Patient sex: M
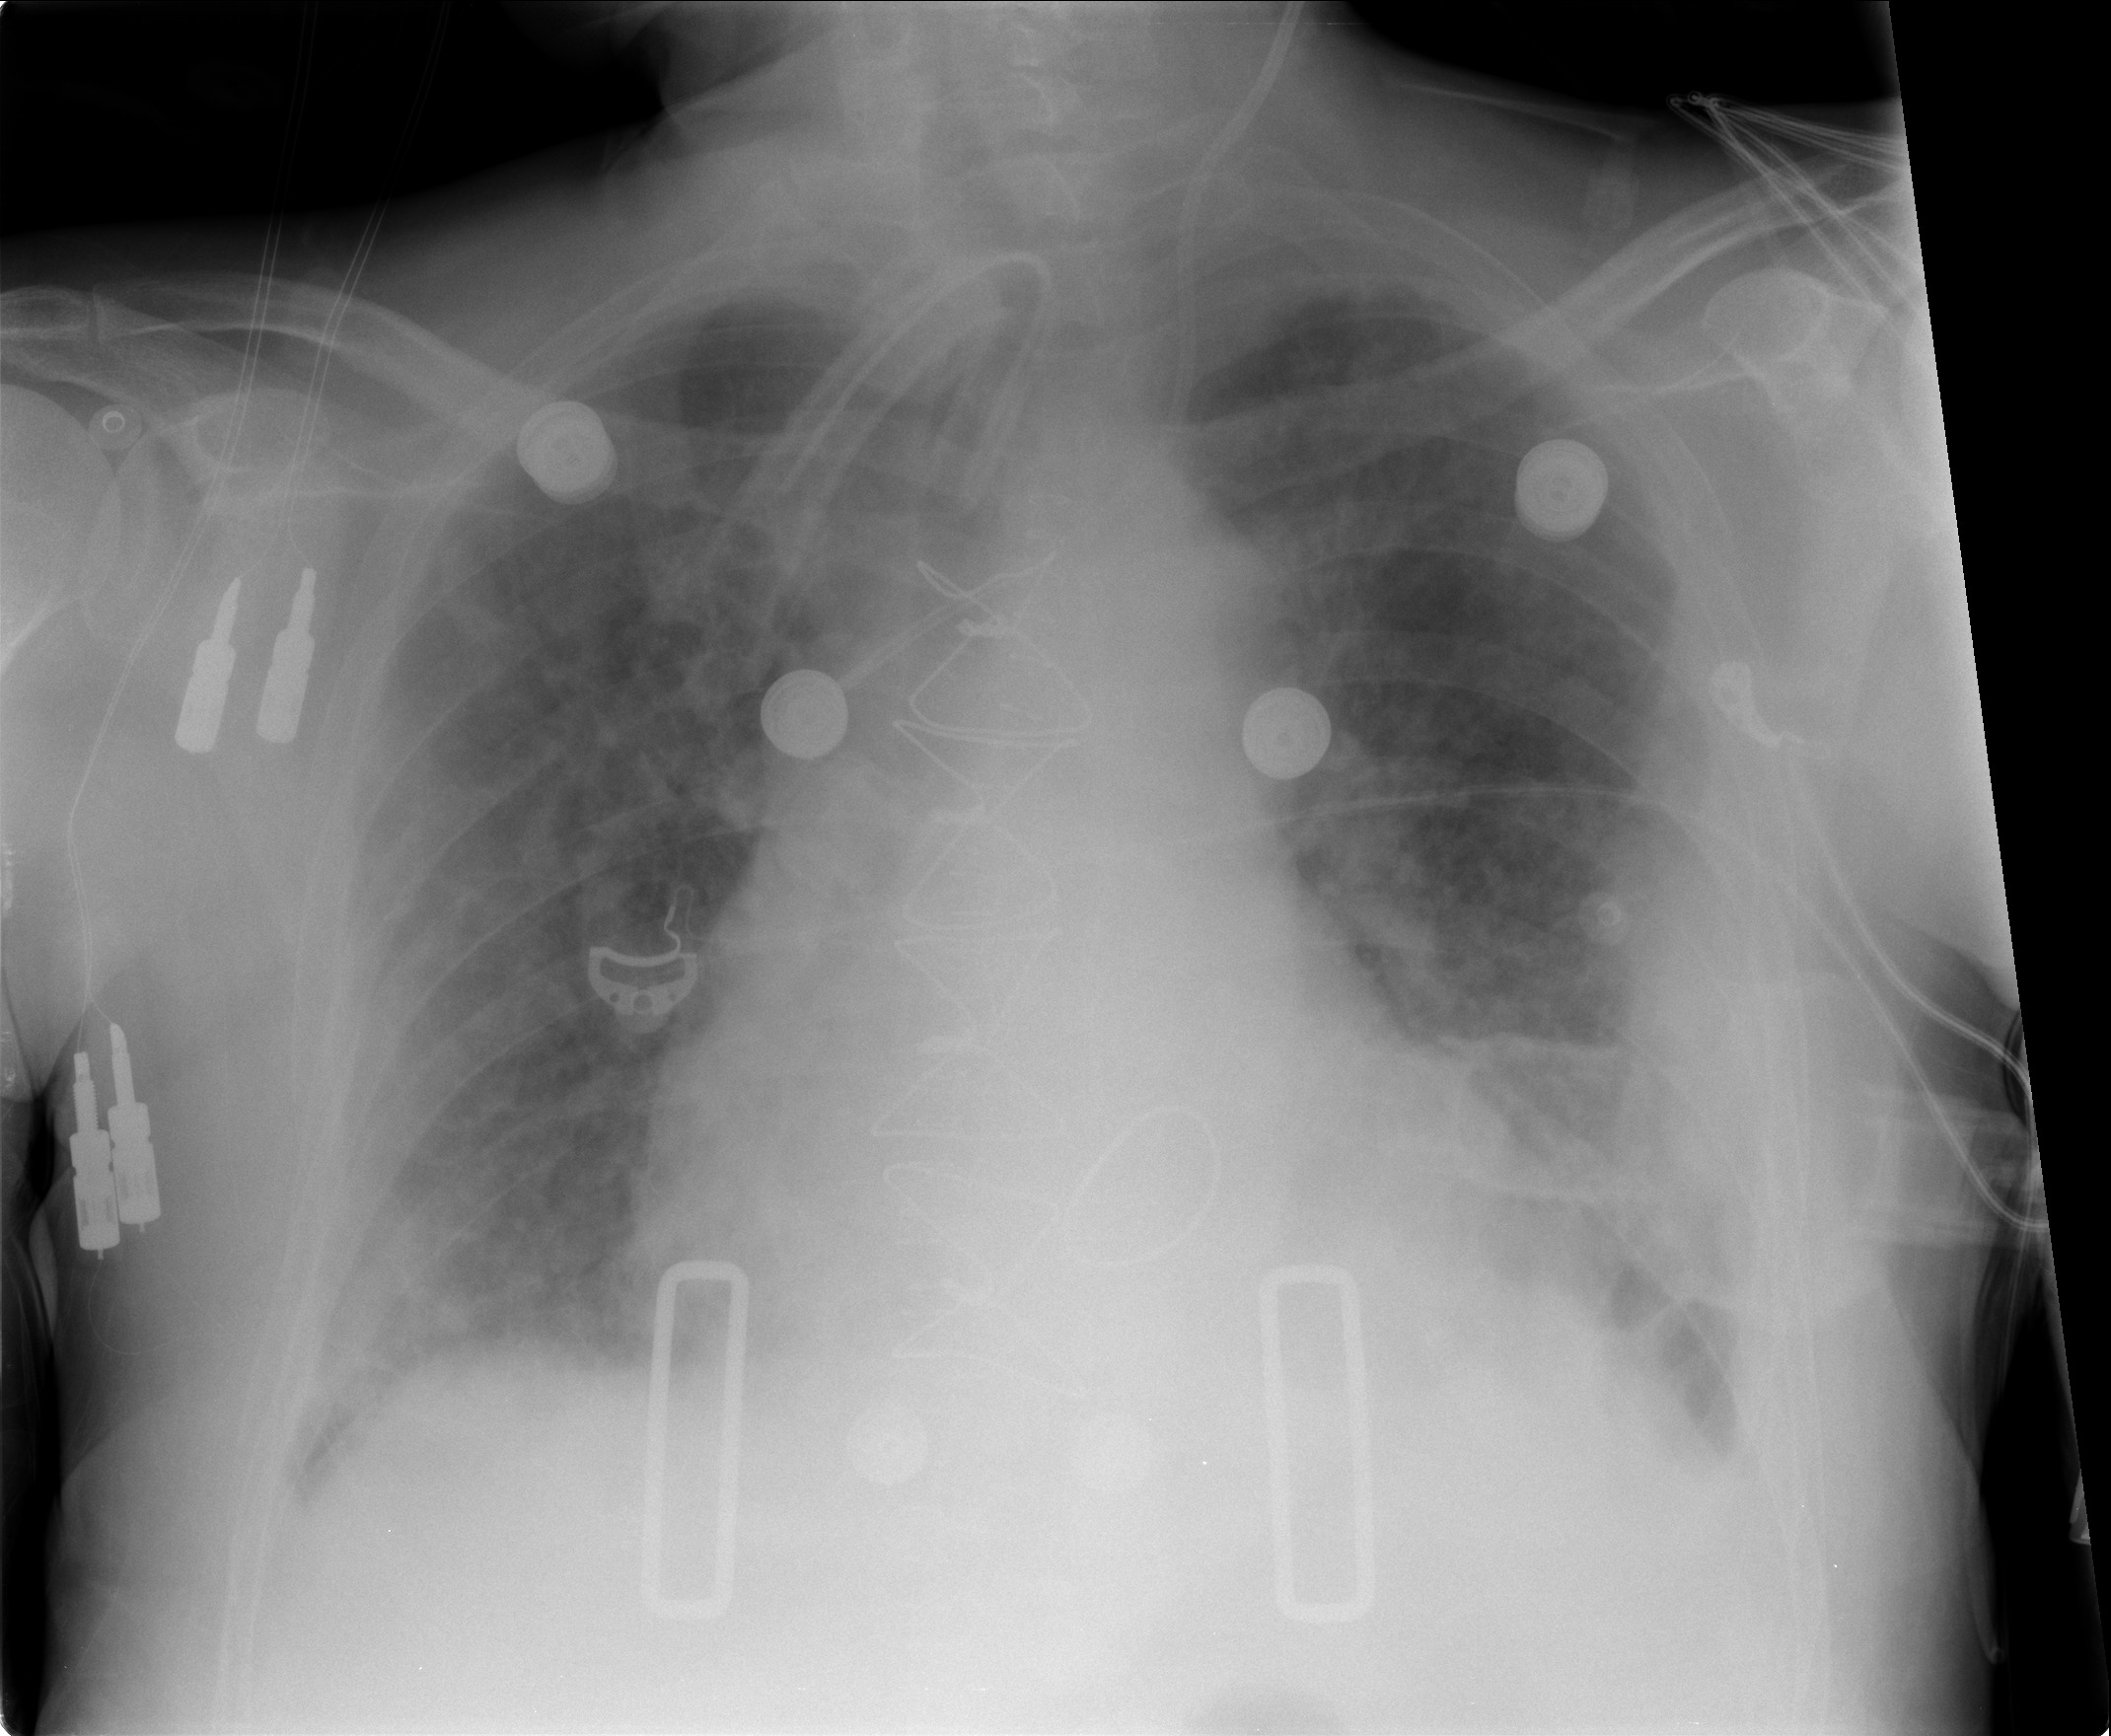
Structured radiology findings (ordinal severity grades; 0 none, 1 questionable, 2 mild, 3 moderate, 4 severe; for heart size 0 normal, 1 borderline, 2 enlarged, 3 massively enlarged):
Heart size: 2
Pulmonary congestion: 2
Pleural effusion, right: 2
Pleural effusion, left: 2
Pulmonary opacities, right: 3
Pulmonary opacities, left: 2
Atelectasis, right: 2
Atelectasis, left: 3